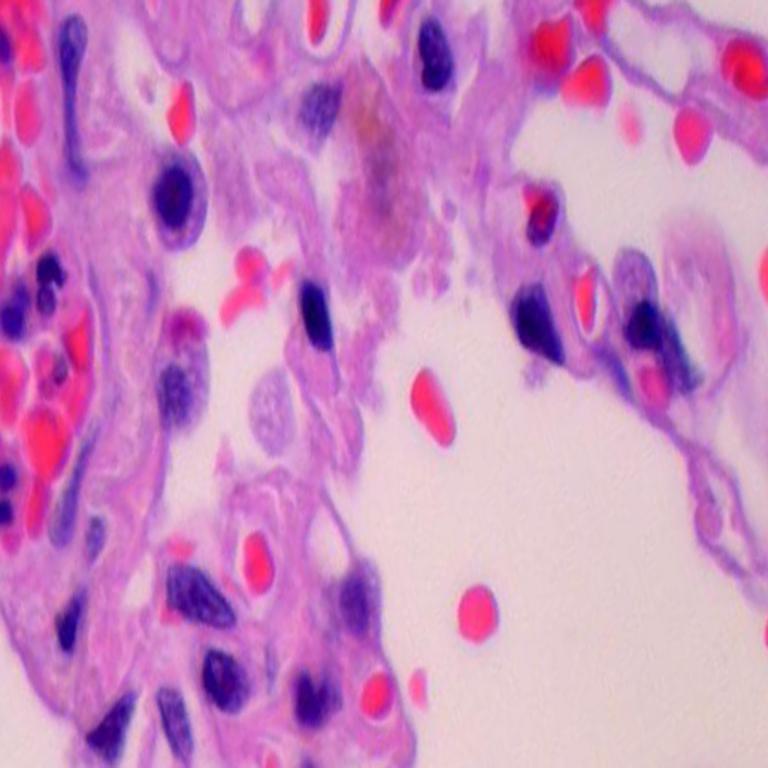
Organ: lung
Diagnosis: benign